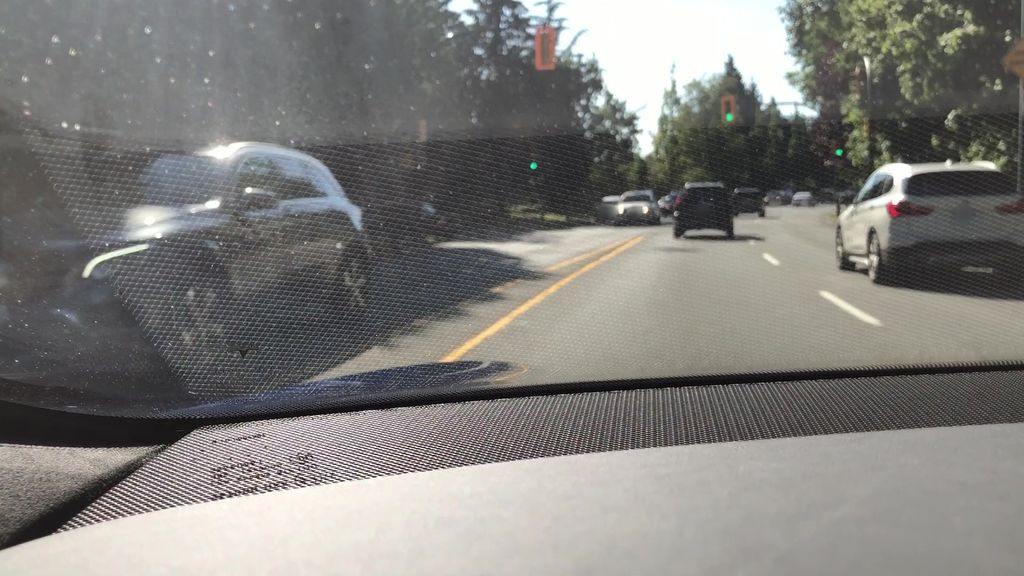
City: vancouver